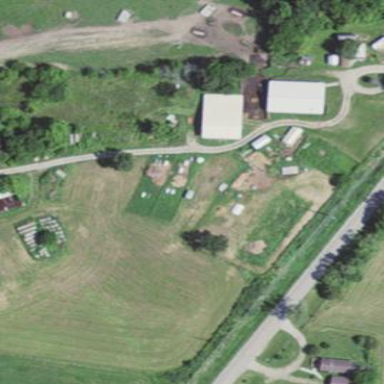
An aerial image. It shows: Farmyard area.